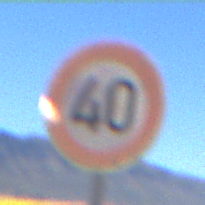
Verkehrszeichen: Geschwindigkeit40
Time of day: MorningAfternoon
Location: Outdoor (RoadRail)
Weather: Clear
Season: NotSpecified
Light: Natural